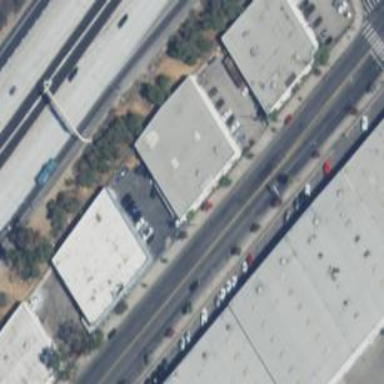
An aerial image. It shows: Warehouse.